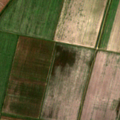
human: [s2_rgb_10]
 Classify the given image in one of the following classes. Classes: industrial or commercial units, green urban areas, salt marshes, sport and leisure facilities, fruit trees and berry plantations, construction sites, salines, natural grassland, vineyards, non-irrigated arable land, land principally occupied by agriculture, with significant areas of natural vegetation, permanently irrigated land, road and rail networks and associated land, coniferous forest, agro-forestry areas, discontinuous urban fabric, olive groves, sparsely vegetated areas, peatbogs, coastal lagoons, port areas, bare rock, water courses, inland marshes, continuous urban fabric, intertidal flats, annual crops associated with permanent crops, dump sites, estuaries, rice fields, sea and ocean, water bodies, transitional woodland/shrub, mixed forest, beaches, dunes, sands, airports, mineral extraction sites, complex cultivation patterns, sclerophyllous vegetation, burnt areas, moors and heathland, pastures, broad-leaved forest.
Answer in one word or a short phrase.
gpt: non-irrigated arable land